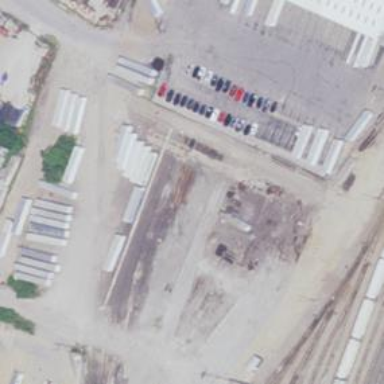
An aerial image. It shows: Unused railway yard.